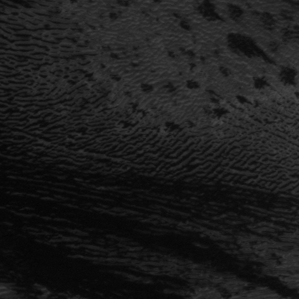
Label: frost